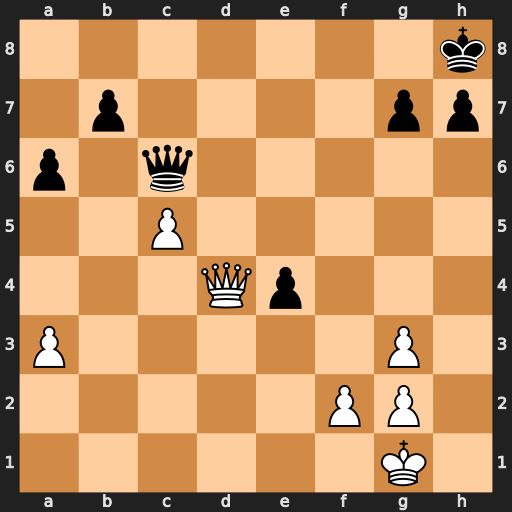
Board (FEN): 7k/1p4pp/p1q5/2P5/3Qp3/P5P1/5PP1/6K1
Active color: w
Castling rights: -
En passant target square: -
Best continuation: Qd8+ Qe8 Qxe8#